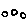
Label: circle